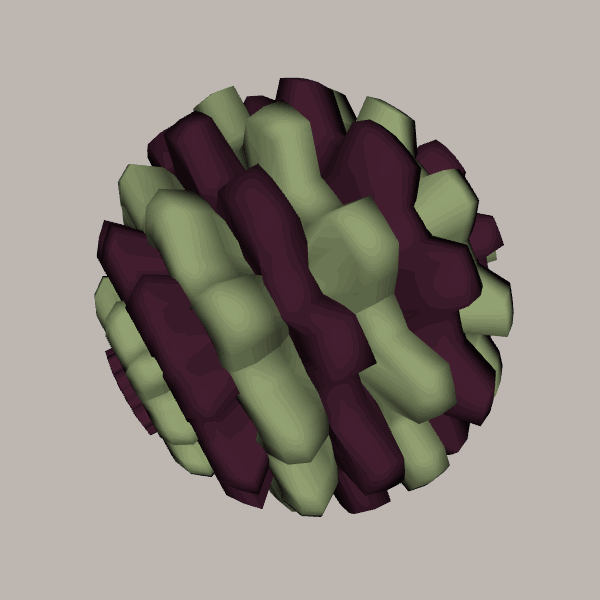
Background: light